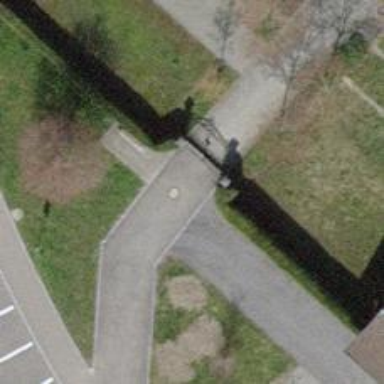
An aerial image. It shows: Gate.